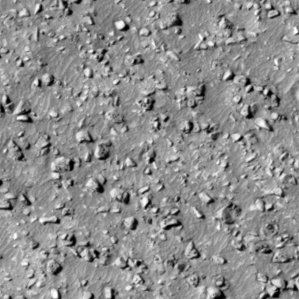
Label: non_frost